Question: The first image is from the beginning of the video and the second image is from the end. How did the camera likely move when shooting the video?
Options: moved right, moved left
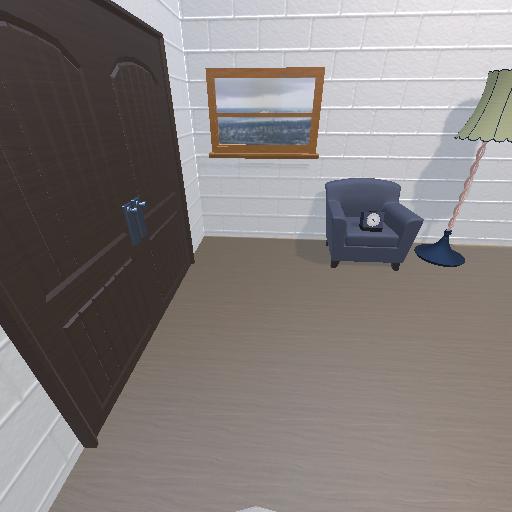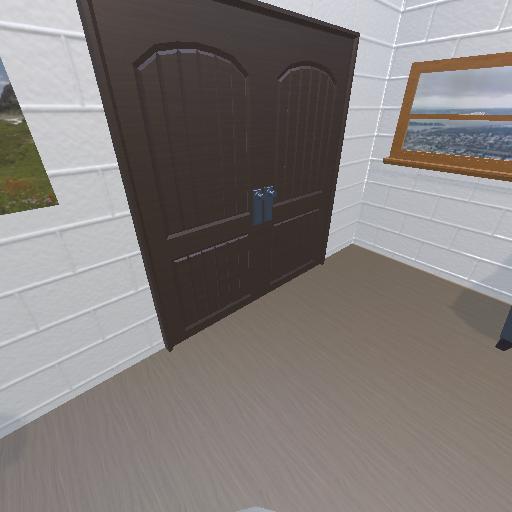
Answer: moved right